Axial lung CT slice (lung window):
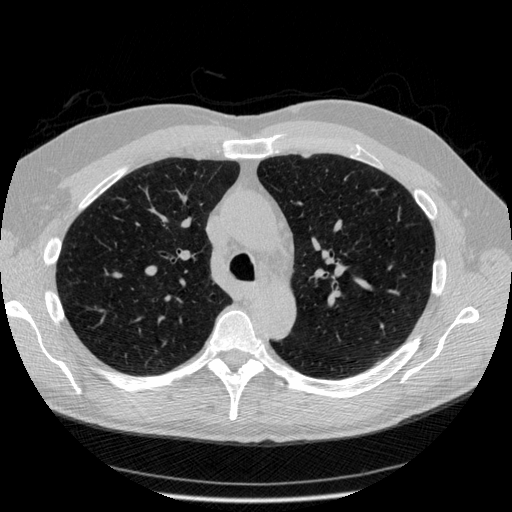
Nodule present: no